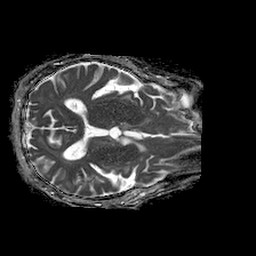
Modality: ADC
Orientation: axial
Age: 72
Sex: male
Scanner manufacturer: philips
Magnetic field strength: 1.5 T
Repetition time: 4.6 s
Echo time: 0.08631 s